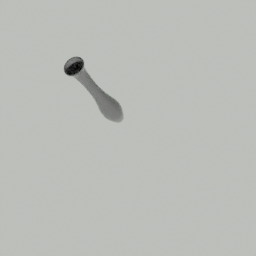
Label: decoration